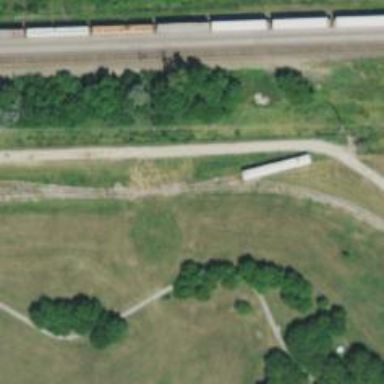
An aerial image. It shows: Abandoned railway.